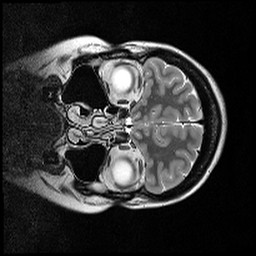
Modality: T2w
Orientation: coronal
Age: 37
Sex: female
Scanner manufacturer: siemens
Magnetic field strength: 3 T
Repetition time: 7 s
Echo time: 0.085 s